五年级 · 立体几何学
（2022 春・醴陵市期末）如图, 冬冬在一个长方体盒中装棱长为 $1 \mathrm{dm}$ 的正方体, 这个盒子的容积是 ( )

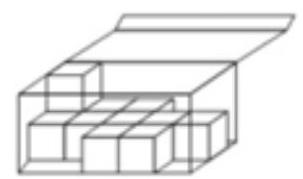
A. 11 立方分米
B. 15 立方分米
C. 30 立方分米
D. 无法判断

答案: C
解析: 解 $5 \times 3 \times 2=30$ (立方分米)

答: 这个盒子的容积是 30 立方分米。

故选: $C$ 。